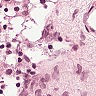
Metastatic tissue present: no